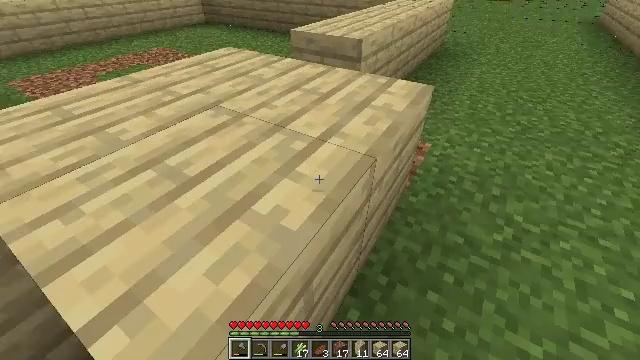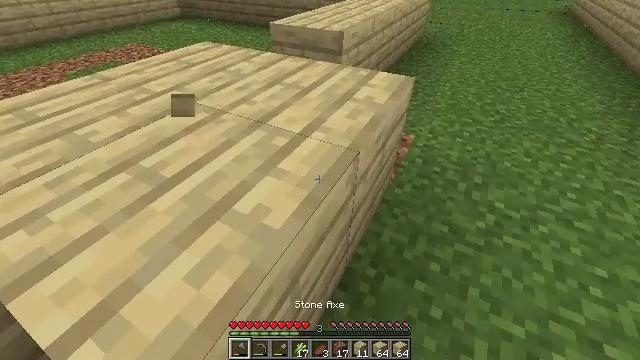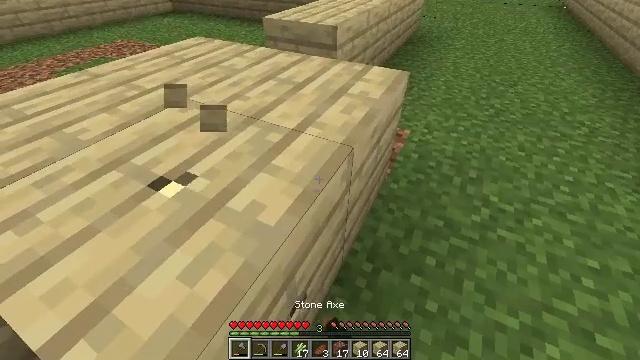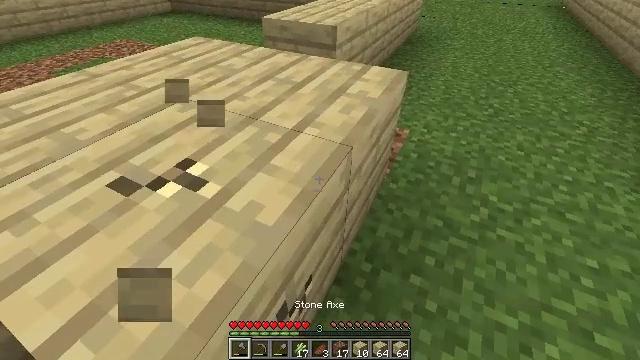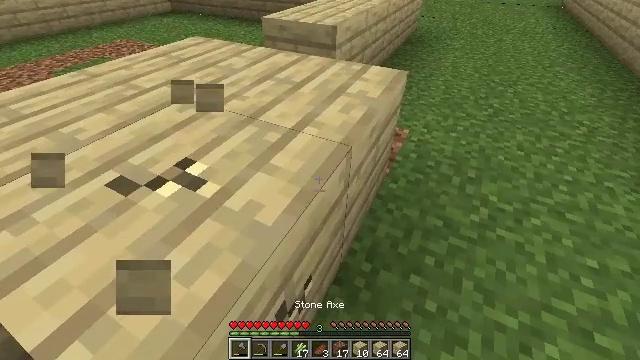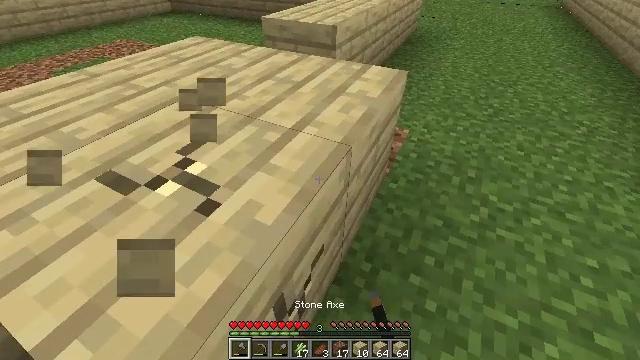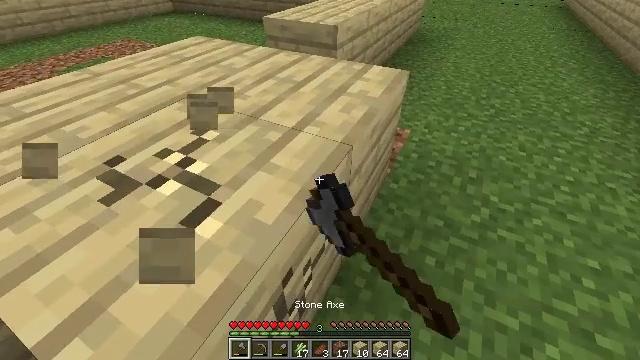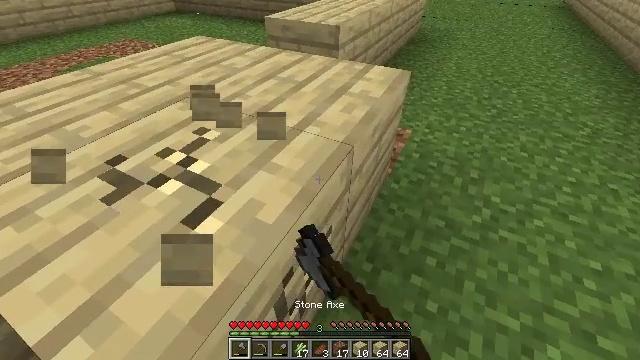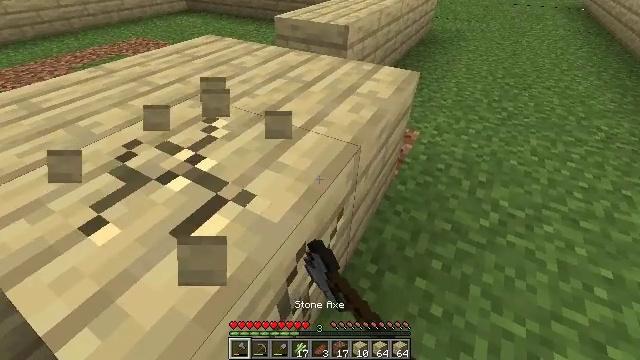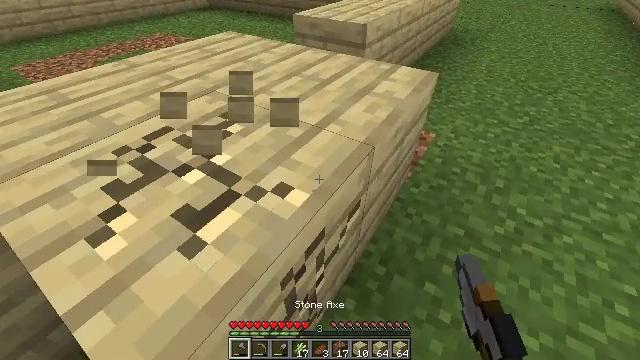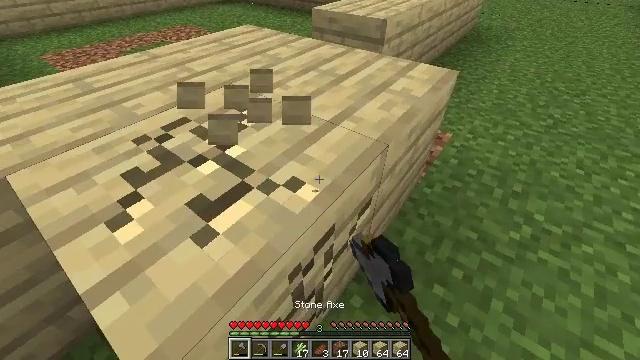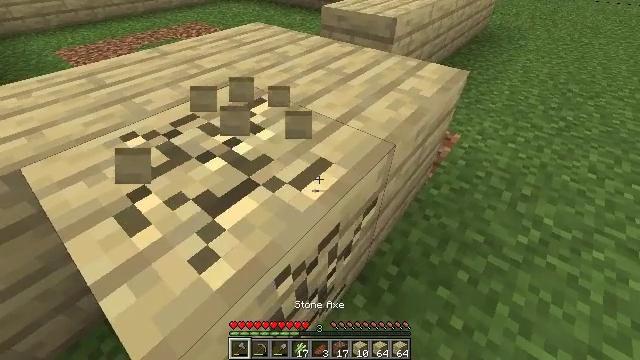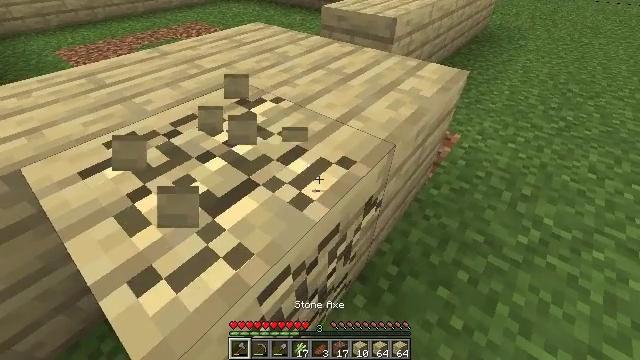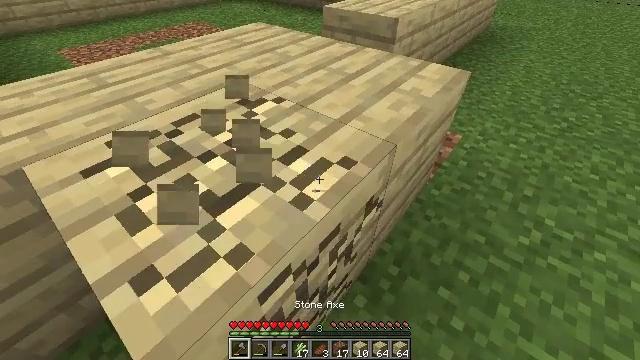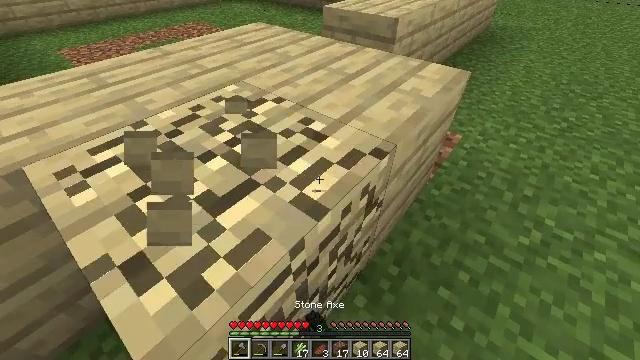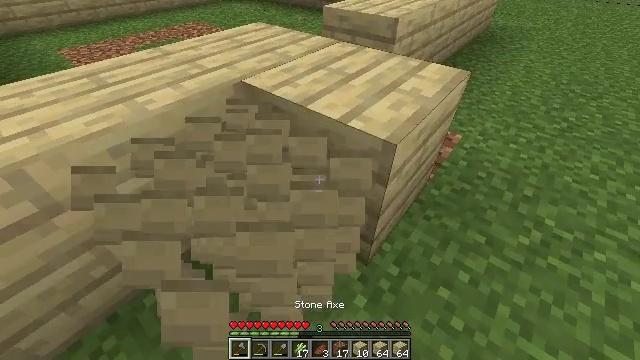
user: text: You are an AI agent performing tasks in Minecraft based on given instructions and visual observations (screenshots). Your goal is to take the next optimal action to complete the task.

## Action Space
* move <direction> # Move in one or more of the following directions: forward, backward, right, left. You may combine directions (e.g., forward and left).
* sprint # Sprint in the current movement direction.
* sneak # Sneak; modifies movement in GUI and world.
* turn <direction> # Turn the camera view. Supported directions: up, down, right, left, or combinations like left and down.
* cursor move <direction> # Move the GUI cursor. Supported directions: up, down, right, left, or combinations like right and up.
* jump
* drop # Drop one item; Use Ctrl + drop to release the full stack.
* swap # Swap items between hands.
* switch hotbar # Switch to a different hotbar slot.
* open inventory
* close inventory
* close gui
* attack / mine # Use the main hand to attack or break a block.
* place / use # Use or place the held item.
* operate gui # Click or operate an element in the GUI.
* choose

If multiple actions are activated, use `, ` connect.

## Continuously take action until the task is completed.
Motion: motion action
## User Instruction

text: Mine the birch planks.
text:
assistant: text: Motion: turn right and down, attack / mine, switch to hotbar 1
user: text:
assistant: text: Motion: turn right, attack / mine, switch to hotbar 1
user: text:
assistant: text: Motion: attack / mine
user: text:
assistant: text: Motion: attack / mine
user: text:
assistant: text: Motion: attack / mine
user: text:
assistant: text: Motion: attack / mine
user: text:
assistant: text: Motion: attack / mine
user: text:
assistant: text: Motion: turn left, attack / mine
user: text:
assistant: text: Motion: turn left, attack / mine
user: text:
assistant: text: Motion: turn left, attack / mine
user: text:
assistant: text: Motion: turn left, attack / mine
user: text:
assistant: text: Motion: attack / mine
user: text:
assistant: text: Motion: attack / mine
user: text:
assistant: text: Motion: attack / mine
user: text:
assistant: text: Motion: attack / mine
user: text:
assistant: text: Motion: attack / mine
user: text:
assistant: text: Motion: attack / mine
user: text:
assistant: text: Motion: turn right, attack / mine
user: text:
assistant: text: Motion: turn right, attack / mine
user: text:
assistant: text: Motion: turn right, attack / mine
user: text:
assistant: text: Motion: attack / mine
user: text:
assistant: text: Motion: move forward, attack / mine
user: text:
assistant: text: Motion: move forward, attack / mine
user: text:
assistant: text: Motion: move forward, attack / mine
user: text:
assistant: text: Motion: attack / mine
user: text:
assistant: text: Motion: attack / mine
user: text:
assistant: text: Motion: attack / mine
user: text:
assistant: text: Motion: turn down, attack / mine
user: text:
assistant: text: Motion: attack / mine
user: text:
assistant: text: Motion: attack / mine